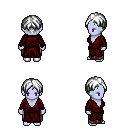
a pixel art fantasy rpg character, female body template, dark elf, purple skin, red robe, robe skirt, white parted hairstyle, four views (front, back, left, right), 2x2 character sprite sheet, small pixel art, hard edges, no anti-aliasing